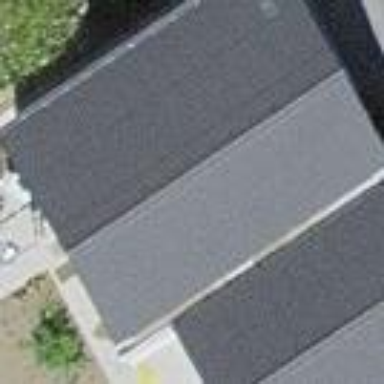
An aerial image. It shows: Residential building with gabled brown roof.